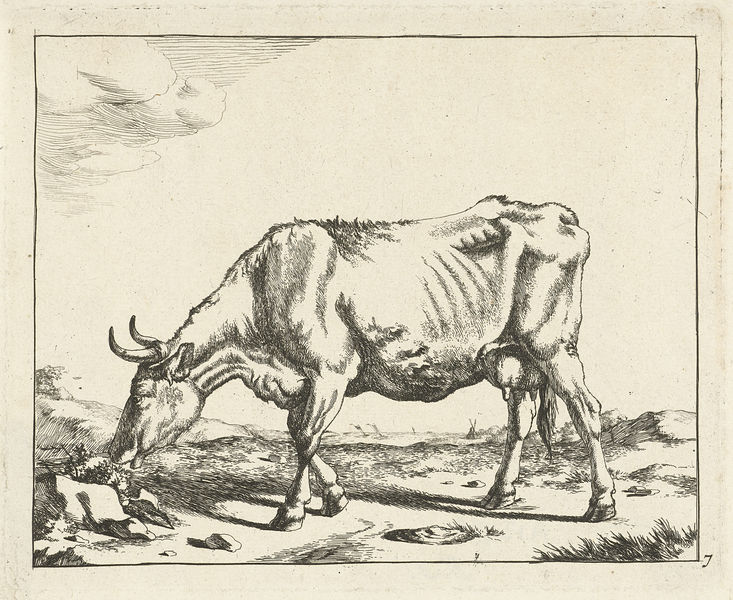
Titel: Grazende koe
Künstler: Marcus de Bye
Standort: Amsterdam
Institution: Rijksmuseum
Schlagwörter: himmel, kopf, wolken, gras, steine, mühle, beine, hufe, schwanz, kuh, rind, white, black, rippen, ländlich, cloud, clouds, rock, rocks, sky, fressen, ear, field, hills, water, death, euter, hörner, grass, drawing, tail, wind, meadow, pasture, outside, pencil, legs, cattle, cow, farm, west, book, bull, hoof, horn, horns, western, eating, grazing, barren, plain, hoofs, leg, lonely, dying, moo, thin, sick, graphite, ox, skinny, feed, ribs, hungry, udder, tails, starving, drought, utters, wilf, 굶주린 소가 평아에서 먹을 것을 먹고 있다., 배가 나온 것을 보니 임신한 소인듯? 임신한 소가 풀을 먹고 있다., 임신한 암소가 풀을 먹고 있다, eating cow